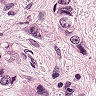
Metastatic tissue present: yes